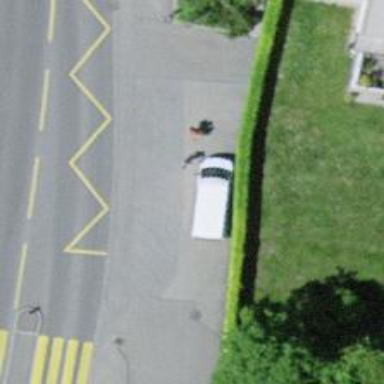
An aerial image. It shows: Bus stop with platform for public transport.